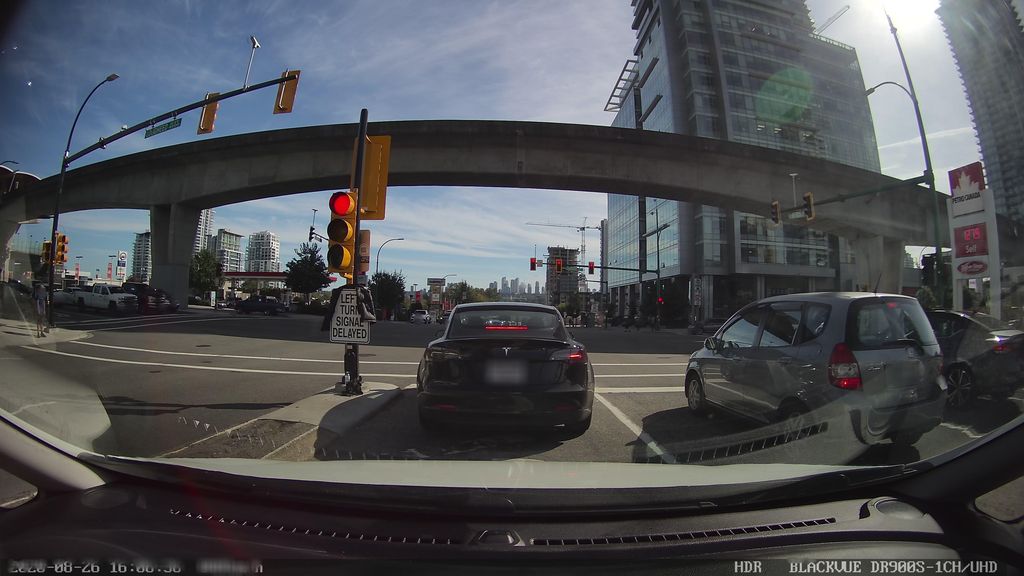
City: vancouver